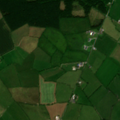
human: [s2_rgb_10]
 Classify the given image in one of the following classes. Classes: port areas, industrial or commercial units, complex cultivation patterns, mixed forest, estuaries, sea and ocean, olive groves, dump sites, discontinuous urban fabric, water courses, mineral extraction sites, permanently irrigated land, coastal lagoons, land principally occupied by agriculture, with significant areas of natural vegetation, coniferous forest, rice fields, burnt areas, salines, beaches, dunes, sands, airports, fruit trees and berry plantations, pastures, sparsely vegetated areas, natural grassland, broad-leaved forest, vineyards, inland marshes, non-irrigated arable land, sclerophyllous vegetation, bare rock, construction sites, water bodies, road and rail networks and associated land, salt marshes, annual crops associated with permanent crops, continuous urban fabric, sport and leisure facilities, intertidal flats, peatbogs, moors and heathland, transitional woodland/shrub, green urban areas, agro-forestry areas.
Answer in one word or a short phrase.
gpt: pastures, coniferous forest